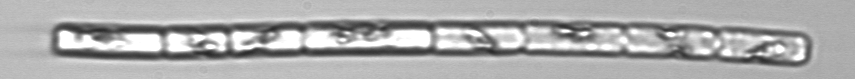
Label: Guinardia_delicatula